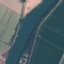
Label: River